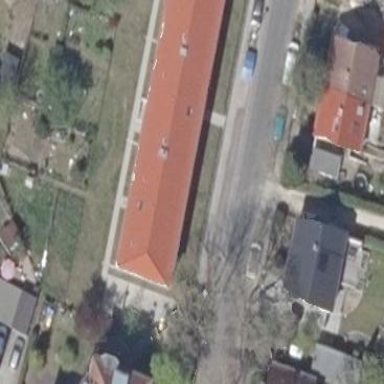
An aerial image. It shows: Hipped roof on apartment building.